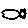
Label: fish